Question: In my webpage i am using textarea to get the details form the users and stored it in the database.

Now i am retrieve the details in some-other pages How to display the result as show in the image(1)
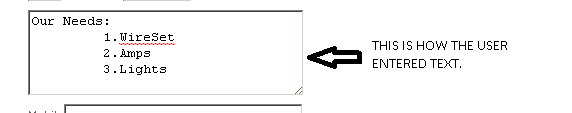
Answer: If you are displaying it in html, then use this:
'''
text.Replace(Environment.NewLine, "<br />");
'''